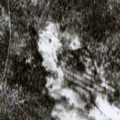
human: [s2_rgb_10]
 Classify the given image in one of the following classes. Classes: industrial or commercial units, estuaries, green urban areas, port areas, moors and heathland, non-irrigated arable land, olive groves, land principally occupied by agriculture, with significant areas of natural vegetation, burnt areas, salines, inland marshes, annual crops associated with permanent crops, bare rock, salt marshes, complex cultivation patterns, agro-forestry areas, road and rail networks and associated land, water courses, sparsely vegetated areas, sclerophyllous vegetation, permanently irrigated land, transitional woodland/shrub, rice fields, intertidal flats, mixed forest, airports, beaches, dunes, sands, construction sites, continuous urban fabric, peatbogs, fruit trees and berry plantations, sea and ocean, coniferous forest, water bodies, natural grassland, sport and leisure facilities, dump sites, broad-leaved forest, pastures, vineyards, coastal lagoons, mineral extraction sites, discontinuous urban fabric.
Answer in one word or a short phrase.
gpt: coniferous forest, mixed forest, peatbogs